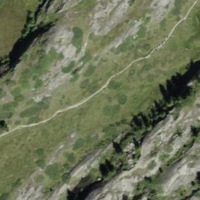
EUNIS habitat code: 48
Species observed at this site:
Dactylorhiza sambucina